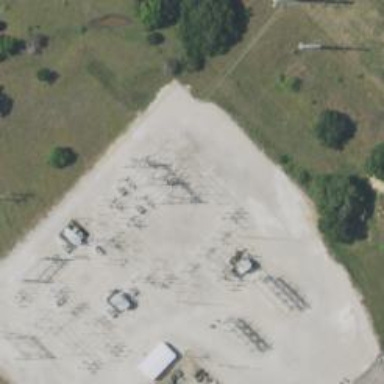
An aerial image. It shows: Switch for power supply.